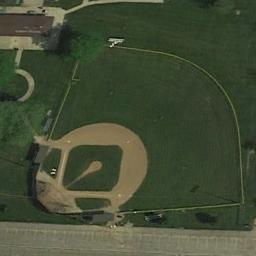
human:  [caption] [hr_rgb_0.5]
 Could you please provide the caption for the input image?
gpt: There is a baseball diamond covered with trees and grass by the road .

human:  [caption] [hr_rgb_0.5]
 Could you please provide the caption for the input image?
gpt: There is a baseball diamonds in the grass next to the roads .

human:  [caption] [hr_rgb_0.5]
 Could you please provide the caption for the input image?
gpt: The picture shows three baseball fields and a row of black houses .

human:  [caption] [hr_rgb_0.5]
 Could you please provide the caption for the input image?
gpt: A baseball diamond on the lawn and a building beside .

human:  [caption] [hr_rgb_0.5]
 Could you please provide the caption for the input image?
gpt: The Baseball diamond is bounded by roads .